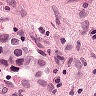
Metastatic tissue present: yes